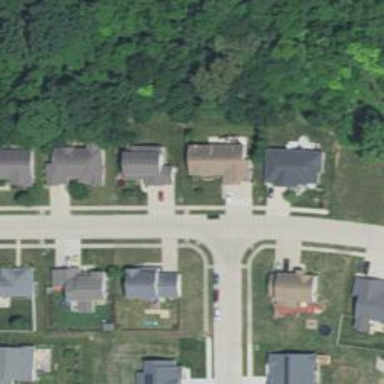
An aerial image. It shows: Residential road.